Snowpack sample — Buffalo Mountain, Silverthorne, Colorado, USA (2/22/26, 2:02 PM MST)
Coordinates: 39.622, -106.113
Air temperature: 33 °F
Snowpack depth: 63 cm
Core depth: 10 cm
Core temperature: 30.2 °F
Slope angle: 11°, slope face: 116°
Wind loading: low
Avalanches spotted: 0
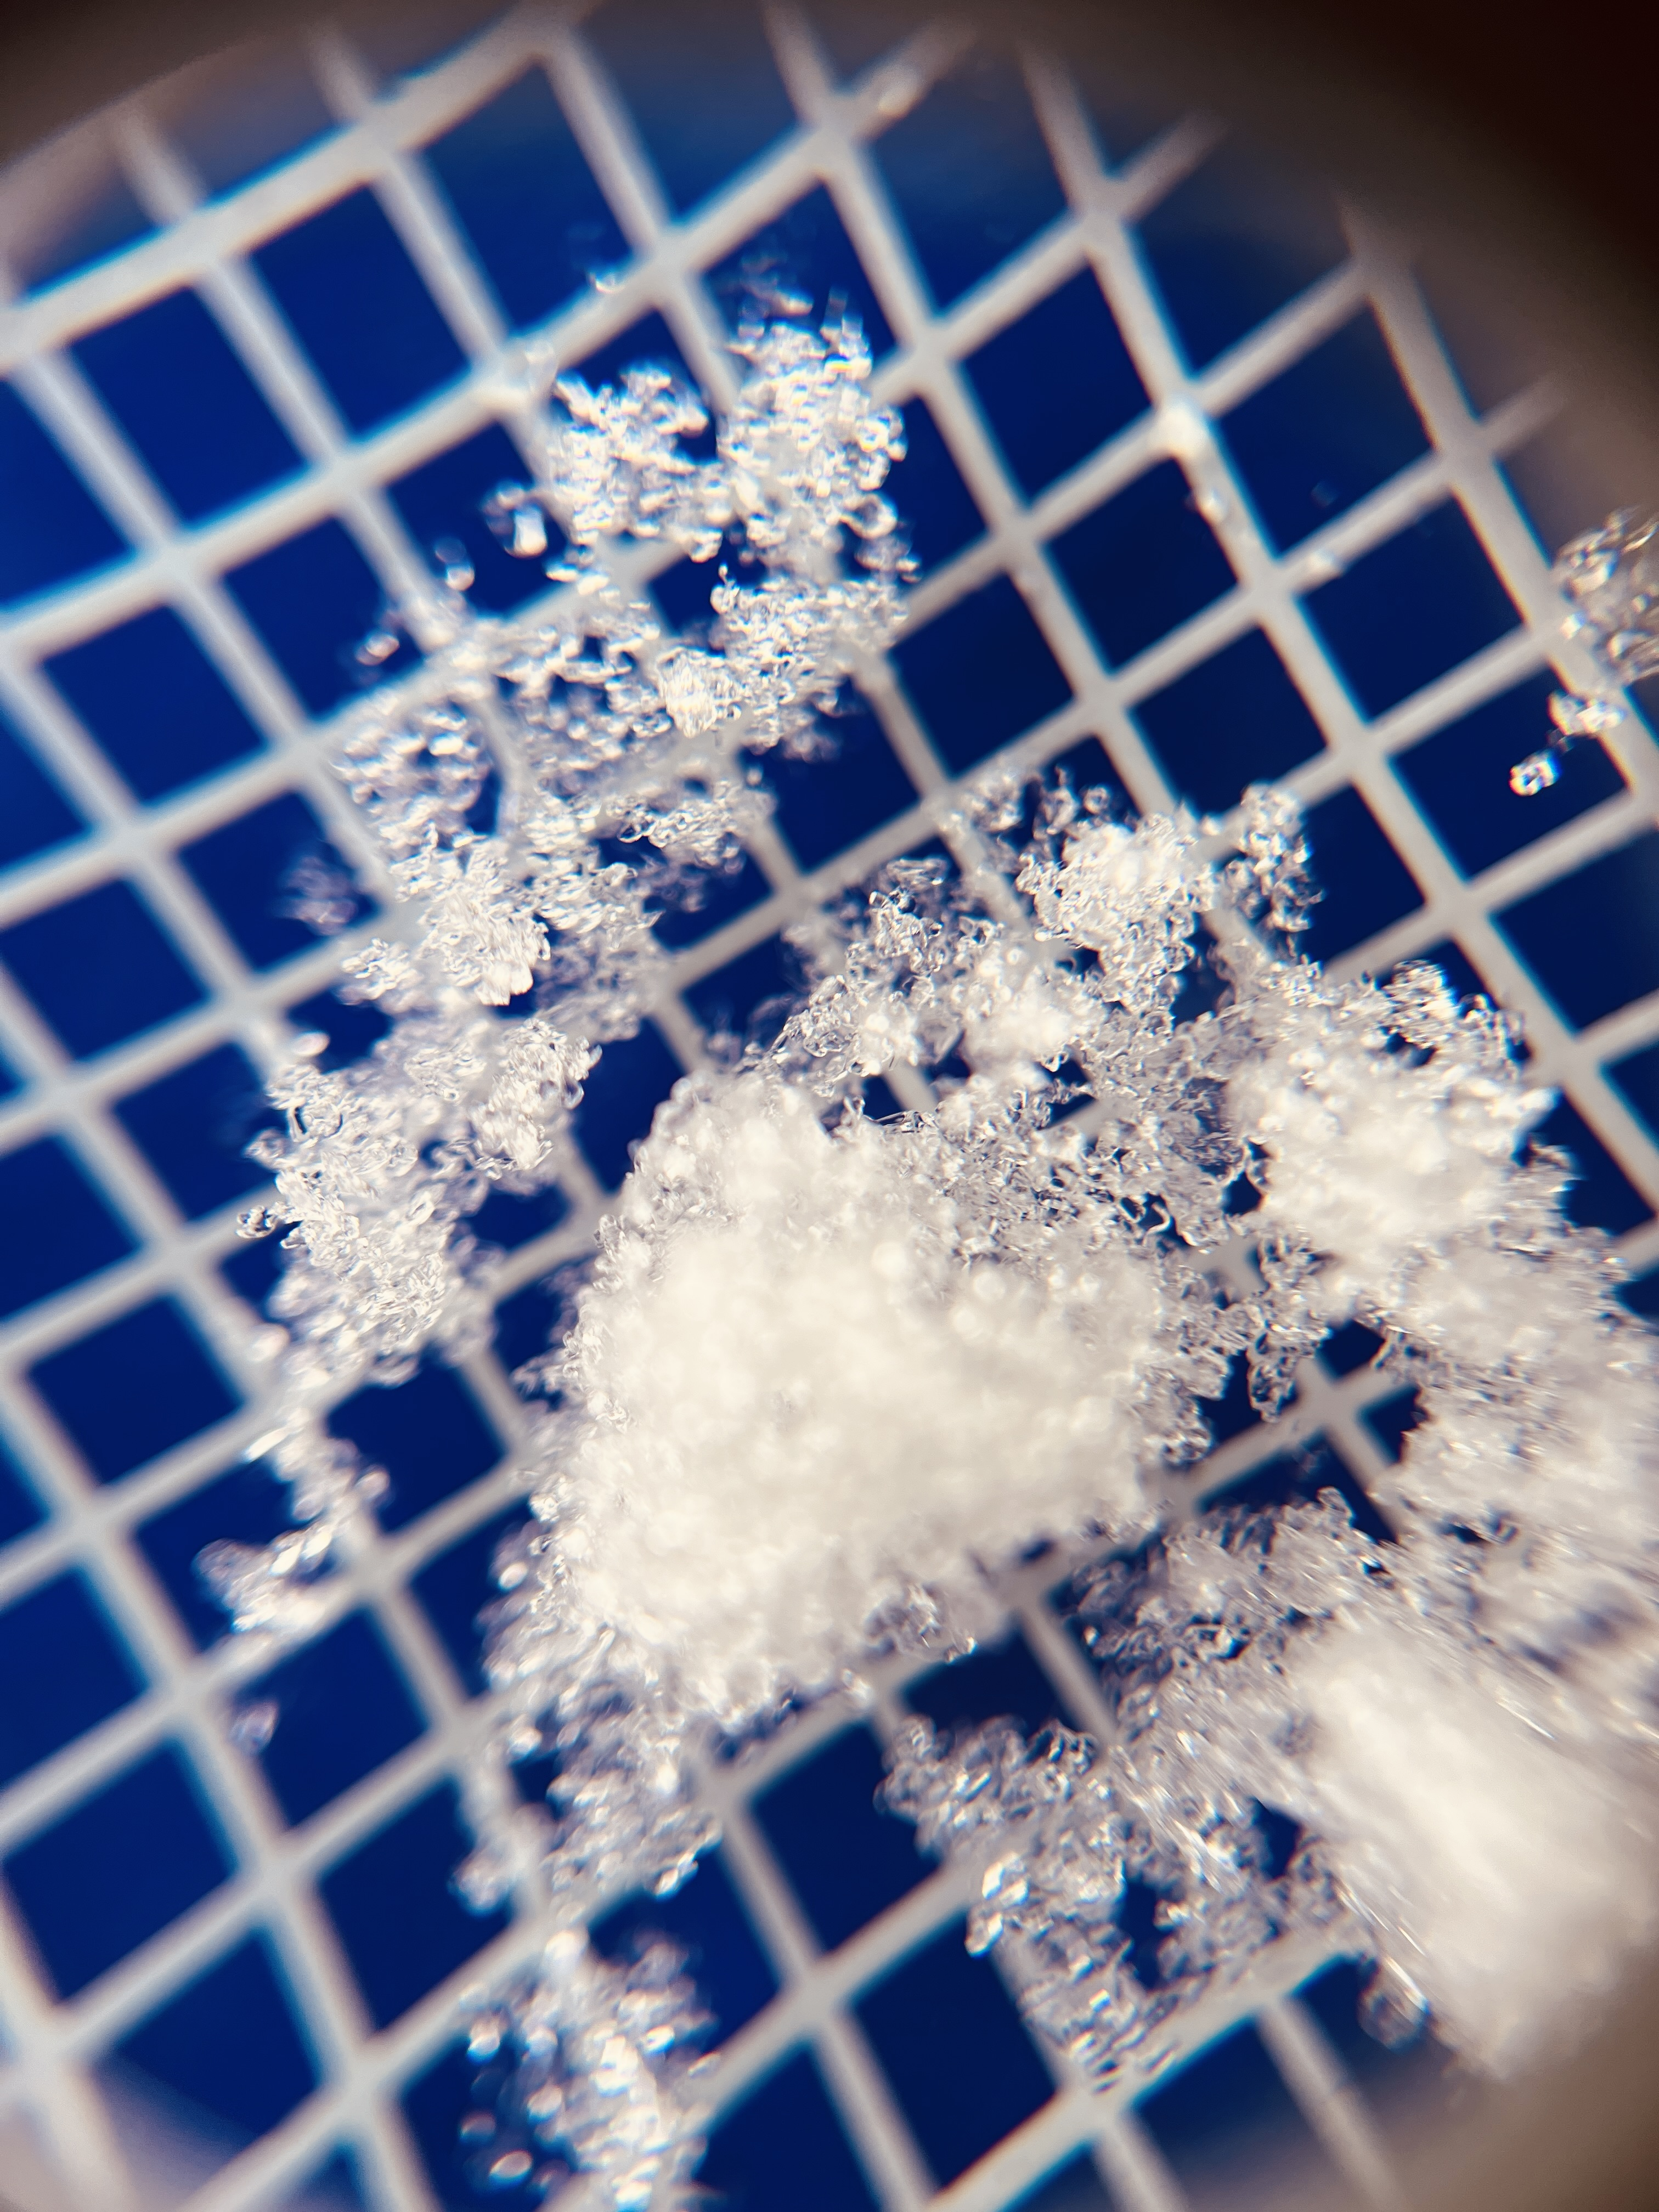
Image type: magnified_profile
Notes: In a firebreak similar to site 1, minimal wind loading with no spotted avalanches (not many faces in view though)